Field crop: maize
Growth stage: 2
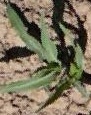
Species: maize